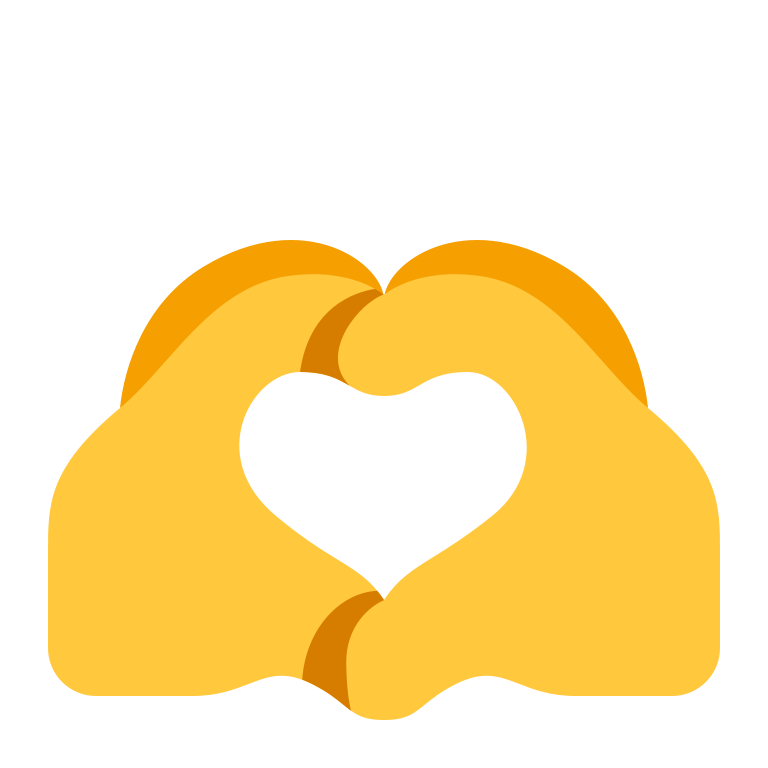
heart hands flat default